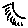
Label: sun